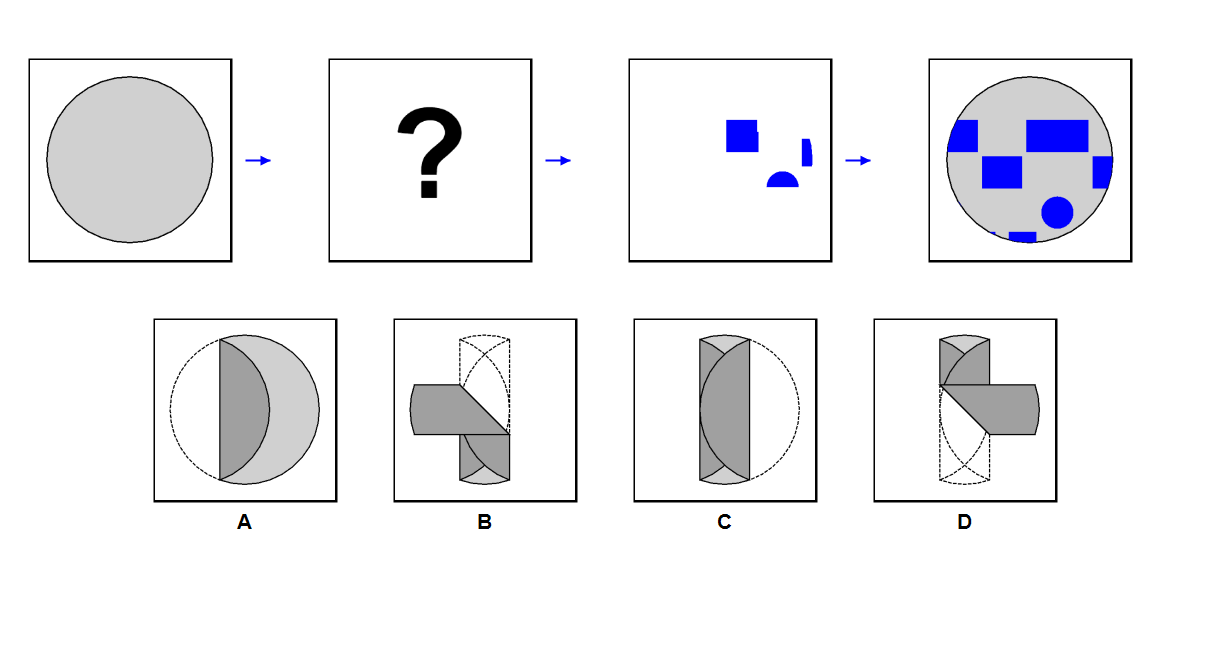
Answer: B